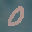
Label: 0